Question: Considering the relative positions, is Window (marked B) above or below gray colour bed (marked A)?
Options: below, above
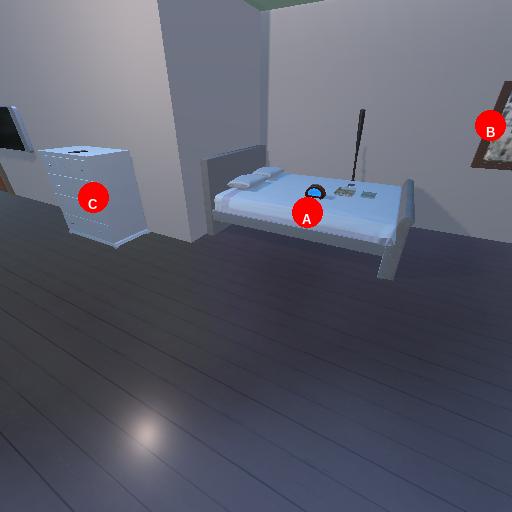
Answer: below